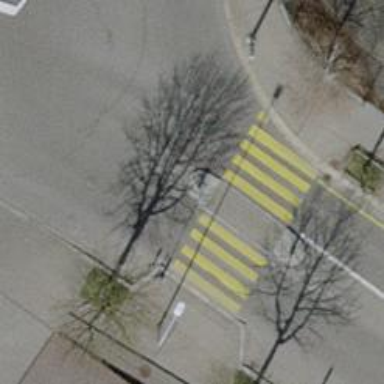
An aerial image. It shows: Marked zebra crossing with island in the middle.